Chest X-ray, PA view. Patient: 55 years old, sex M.
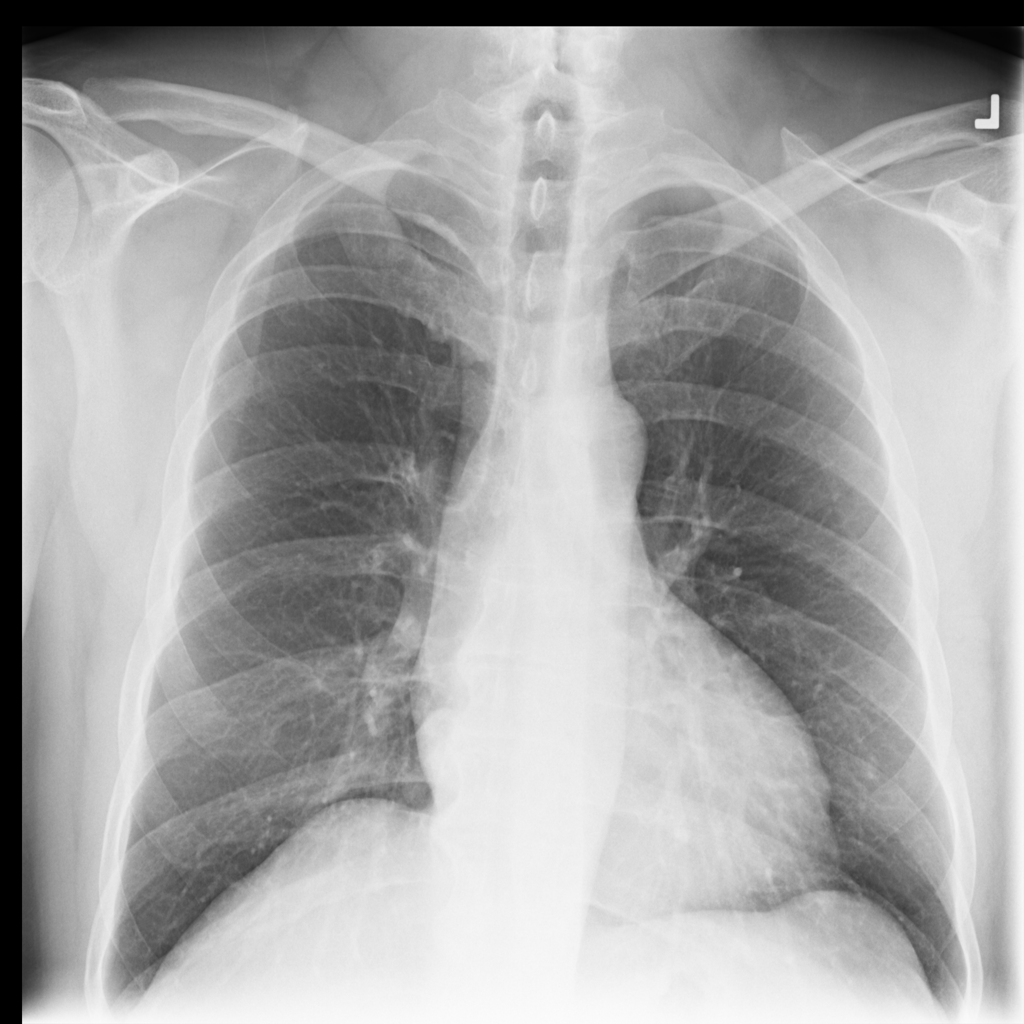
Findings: No Finding